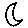
Label: moon